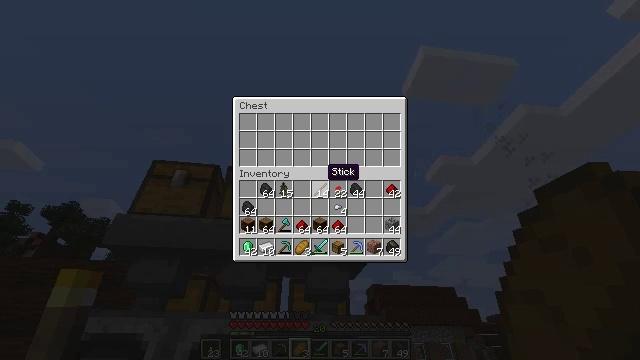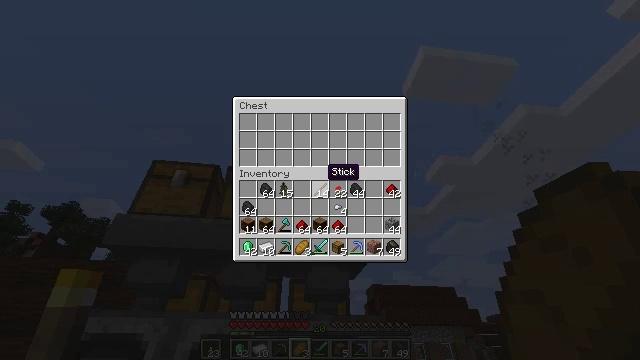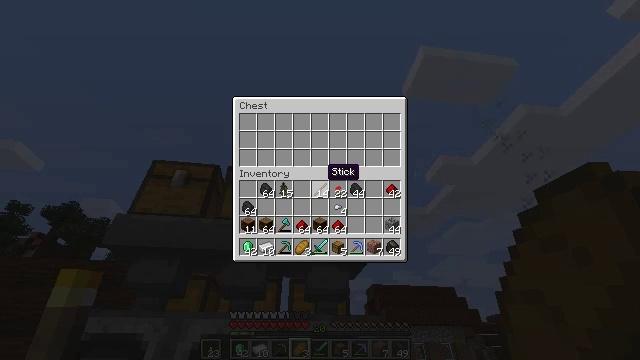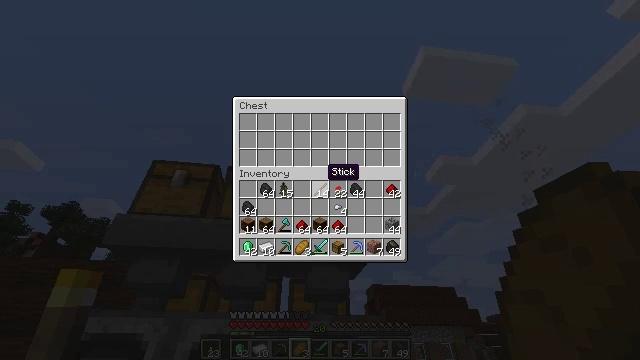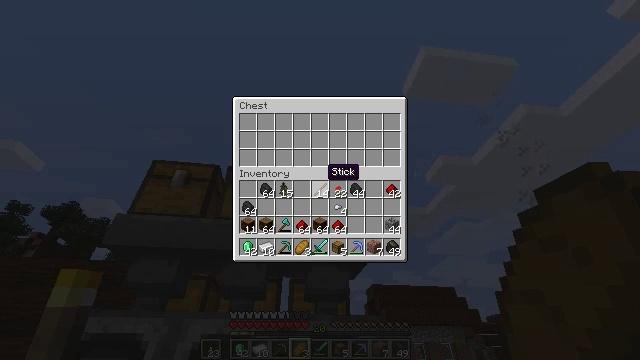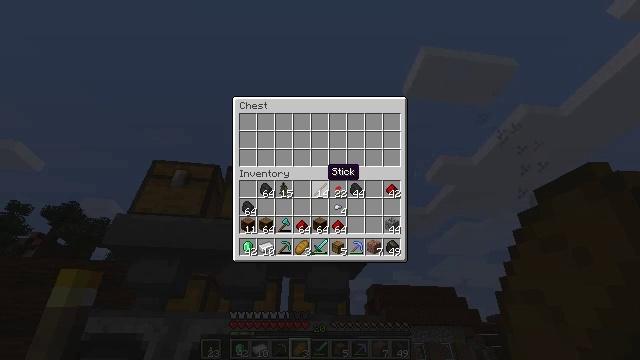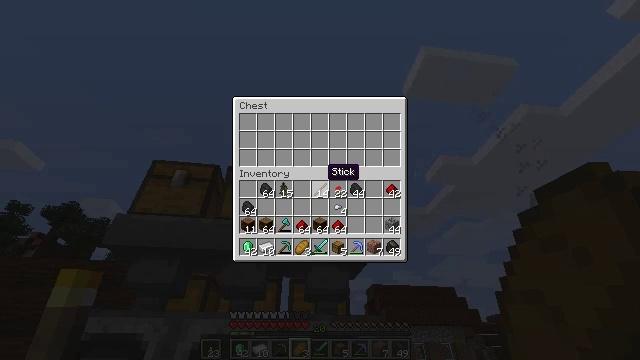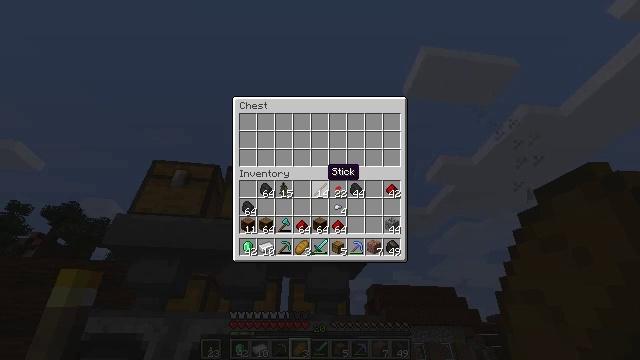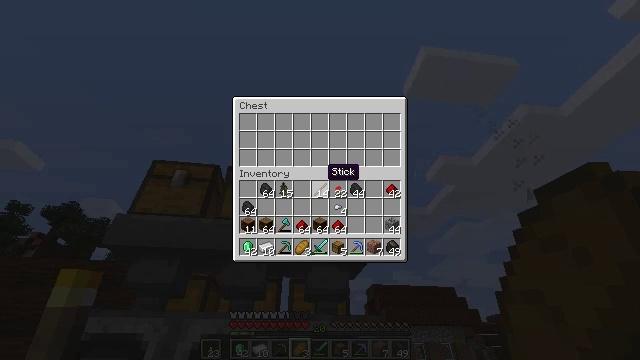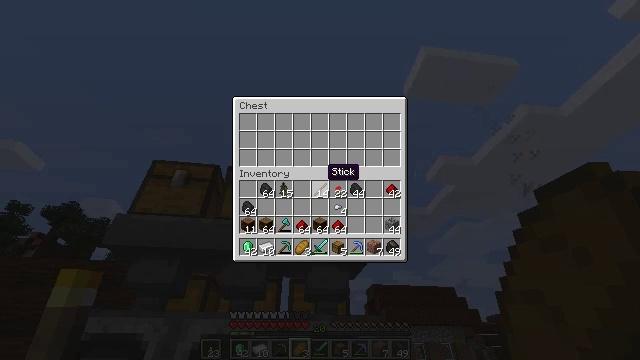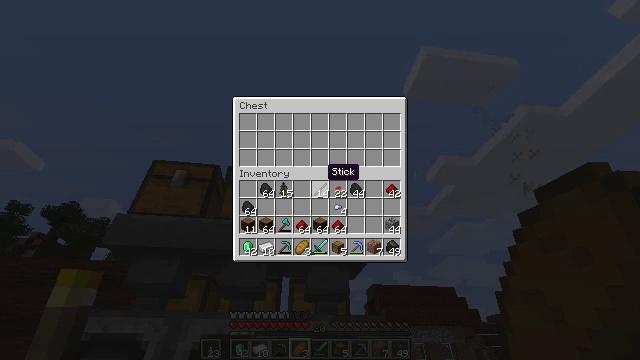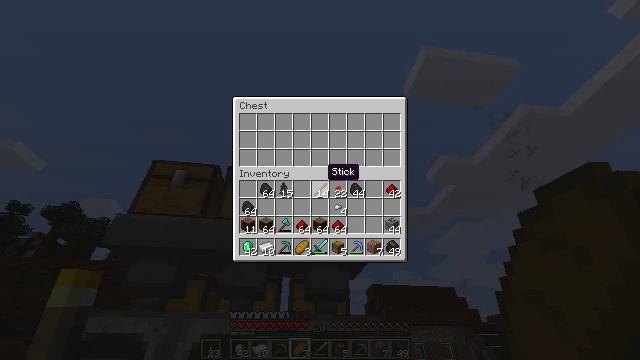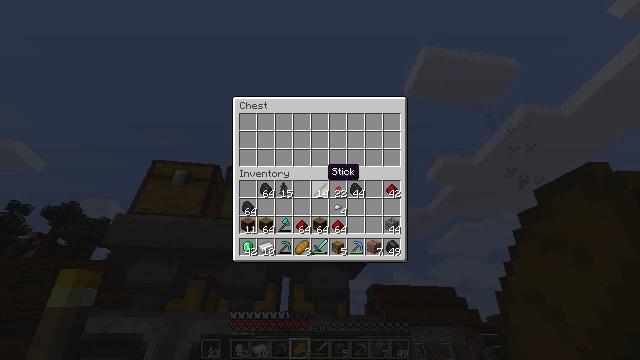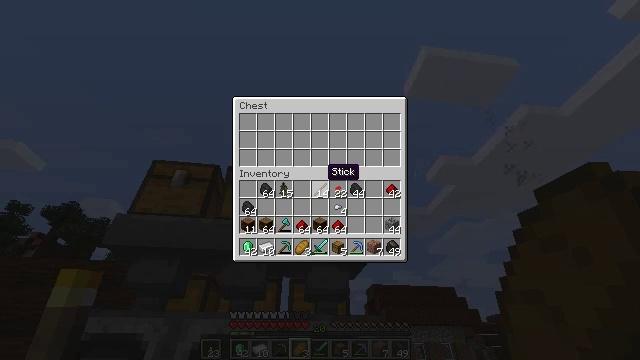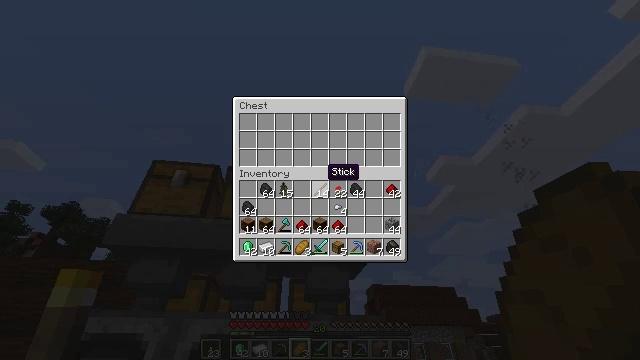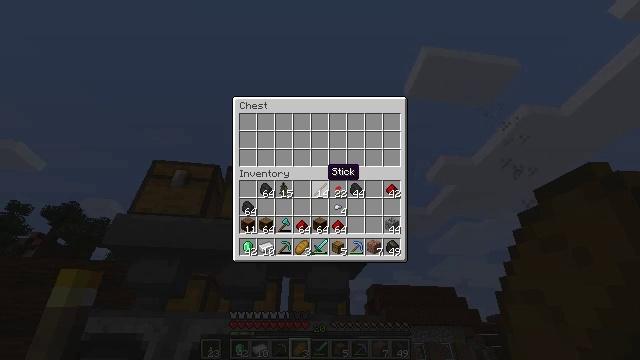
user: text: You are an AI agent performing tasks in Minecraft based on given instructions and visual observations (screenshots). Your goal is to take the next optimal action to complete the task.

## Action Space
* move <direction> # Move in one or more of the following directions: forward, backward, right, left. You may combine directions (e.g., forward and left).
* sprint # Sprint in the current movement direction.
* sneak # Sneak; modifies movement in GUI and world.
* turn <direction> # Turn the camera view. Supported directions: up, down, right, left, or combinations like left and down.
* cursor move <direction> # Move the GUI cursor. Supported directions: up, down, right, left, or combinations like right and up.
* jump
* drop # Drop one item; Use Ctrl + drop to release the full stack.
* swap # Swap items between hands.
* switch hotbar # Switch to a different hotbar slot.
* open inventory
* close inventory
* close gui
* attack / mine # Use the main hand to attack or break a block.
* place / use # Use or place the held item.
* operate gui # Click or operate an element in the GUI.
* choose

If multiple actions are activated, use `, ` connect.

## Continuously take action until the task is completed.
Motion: motion action
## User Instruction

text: Open the crafting table to craft an emerald.
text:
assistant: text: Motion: no_op
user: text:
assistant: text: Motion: no_op
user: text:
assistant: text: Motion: no_op
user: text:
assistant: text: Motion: no_op
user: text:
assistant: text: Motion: no_op
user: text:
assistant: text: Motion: no_op
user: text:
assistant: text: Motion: no_op
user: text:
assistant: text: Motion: no_op
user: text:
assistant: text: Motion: no_op
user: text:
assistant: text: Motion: no_op
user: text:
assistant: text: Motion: no_op
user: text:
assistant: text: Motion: no_op
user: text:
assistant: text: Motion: no_op
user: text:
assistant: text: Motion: no_op
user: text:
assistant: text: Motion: no_op
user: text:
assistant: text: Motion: no_op
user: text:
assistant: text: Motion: no_op
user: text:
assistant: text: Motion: no_op
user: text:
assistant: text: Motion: no_op
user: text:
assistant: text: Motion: no_op
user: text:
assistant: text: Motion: no_op
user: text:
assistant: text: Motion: no_op
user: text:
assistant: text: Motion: no_op
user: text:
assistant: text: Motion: no_op
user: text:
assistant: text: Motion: no_op
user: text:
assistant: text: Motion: no_op
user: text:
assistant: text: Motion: no_op
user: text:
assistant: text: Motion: no_op
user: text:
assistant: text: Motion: no_op
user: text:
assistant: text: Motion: no_op